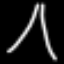
Label: The Eiffel Tower